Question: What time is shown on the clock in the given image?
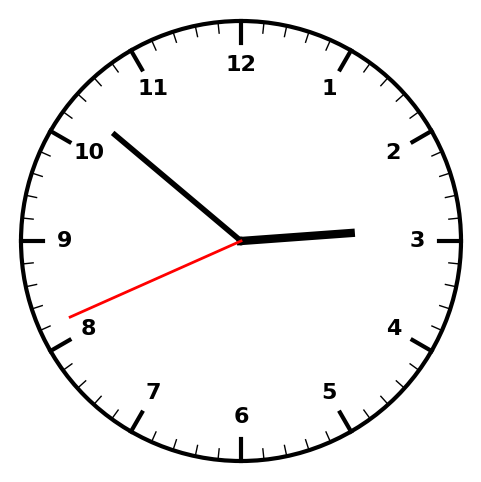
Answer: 02:51:41